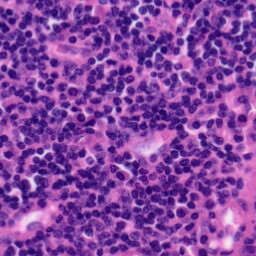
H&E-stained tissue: Tonsil